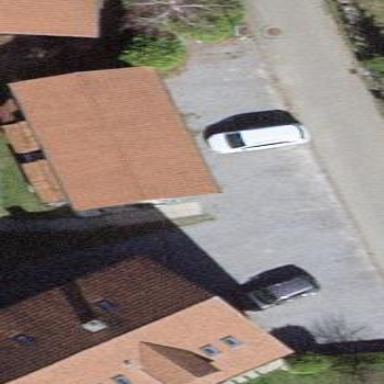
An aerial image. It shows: Group of garages.